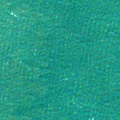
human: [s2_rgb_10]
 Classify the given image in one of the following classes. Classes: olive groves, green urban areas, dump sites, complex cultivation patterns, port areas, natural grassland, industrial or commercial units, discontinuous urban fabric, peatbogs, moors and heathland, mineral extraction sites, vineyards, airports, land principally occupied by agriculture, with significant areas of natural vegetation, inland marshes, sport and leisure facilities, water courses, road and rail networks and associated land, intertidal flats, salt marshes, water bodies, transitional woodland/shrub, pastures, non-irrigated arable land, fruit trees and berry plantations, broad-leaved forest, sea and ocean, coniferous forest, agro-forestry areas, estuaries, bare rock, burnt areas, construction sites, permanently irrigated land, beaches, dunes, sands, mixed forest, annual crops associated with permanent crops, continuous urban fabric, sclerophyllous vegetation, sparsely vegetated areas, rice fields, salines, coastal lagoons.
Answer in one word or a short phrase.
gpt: sea and ocean